Question: I have developed a app in which i want to use the Google Map to show the location view,I have found many useful concepts from stack overflow and Google also,And successfully implemented my App by following these all.My App is running without any bug but not showing proper Map.
output that i am getting:

Here is my Java File:
'''
package com.mapactivity;
import java.util.List;
import android.graphics.Bitmap;
import android.graphics.BitmapFactory;
import android.graphics.Canvas;
import android.graphics.Point;
import android.graphics.drawable.Drawable;
import android.location.Location;
import android.location.LocationListener;
import android.location.LocationManager;
import android.os.Bundle;
import android.view.KeyEvent;
import com.google.android.maps.GeoPoint;
import com.google.android.maps.MapActivity;
import com.google.android.maps.MapController;
import com.google.android.maps.MapView;
import com.google.android.maps.MyLocationOverlay;
import com.google.android.maps.Overlay;
public class MainActivity extends MapActivity implements LocationListener{
MapView mapView;
MapController mc;
GeoPoint gp;
MyLocationOverlay compass;
long start;
long stop;
Drawable d;
List<Overlay> overlayList;
LocationManager lm;
String towers;
/*int lat;
int longi;*/
int x,y;
@Override
protected void onCreate(Bundle savedInstanceState) {
super.onCreate(savedInstanceState);
setContentView(R.layout.activity_main);
mapView = (MapView) findViewById(R.id.mapView);
mapView.setTraffic(true);
mapView.setBuiltInZoomControls(true);
mapView.setSatellite(true);
mc = mapView.getController();
String cordinate[] = {"28.636041","77.223957"};
double lat = Double.parseDouble(cordinate[0]);
double lng = Double.parseDouble(cordinate[1]);
gp = new GeoPoint((int)(lat*1E6), (int)(lng*1E6));
mc.animateTo(gp);
mc.setZoom(13);
MapOverlay mo = new MapOverlay();
List<Overlay> list = mapView.getOverlays();
list.clear();
list.add(mo);
mapView.invalidate();
}
public boolean onKeyDown(int keyCode,KeyEvent event)
{
mc = mapView.getController();
switch (keyCode) {
case KeyEvent.KEYCODE_3:
mc.zoomIn();
break;
case KeyEvent.KEYCODE_1:
mc.zoomOut();
}
return super.onKeyDown(keyCode, event);
}
@Override
protected boolean isRouteDisplayed() {
// TODO Auto-generated method stub
return false;
}
private class MapOverlay extends com.google.android.maps.Overlay
{
@Override
public boolean draw(Canvas canvas, MapView mapview, boolean shadow, long when) {
// TODO Auto-generated method stub
super.draw(canvas, mapview, shadow);
Point screenPoint = new Point();
mapview.getProjection().toPixels(gp, screenPoint);
Bitmap bmp = BitmapFactory.decodeResource(getResources(), R.drawable.marker_landmark);
canvas.drawBitmap(bmp, screenPoint.x, screenPoint.y-50,null);
return true;
}
}
@Override
public void onLocationChanged(Location location) {
// TODO Auto-generated method stub
}
@Override
public void onProviderDisabled(String provider) {
// TODO Auto-generated method stub
}
@Override
public void onProviderEnabled(String provider) {
// TODO Auto-generated method stub
}
@Override
public void onStatusChanged(String provider, int status, Bundle extras) {
// TODO Auto-generated method stub
}
}
'''
And i have given all permissions in manifest file also but not getting the right things,Please let me know where i am doing wrong.
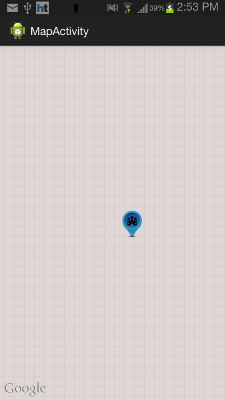
Answer: See code from <URL>. May it helps you.